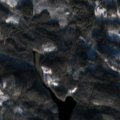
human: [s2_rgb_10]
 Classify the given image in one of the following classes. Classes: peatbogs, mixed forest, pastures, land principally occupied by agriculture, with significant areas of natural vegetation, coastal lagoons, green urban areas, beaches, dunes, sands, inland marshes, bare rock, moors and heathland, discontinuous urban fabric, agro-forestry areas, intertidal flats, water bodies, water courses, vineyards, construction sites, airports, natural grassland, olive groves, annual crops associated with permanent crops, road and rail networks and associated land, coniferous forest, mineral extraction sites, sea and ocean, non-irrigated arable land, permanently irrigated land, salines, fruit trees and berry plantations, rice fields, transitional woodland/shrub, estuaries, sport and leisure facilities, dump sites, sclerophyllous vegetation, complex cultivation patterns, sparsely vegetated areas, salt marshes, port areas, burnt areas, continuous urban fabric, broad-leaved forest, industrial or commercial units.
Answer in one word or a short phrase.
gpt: coniferous forest, mixed forest, transitional woodland/shrub